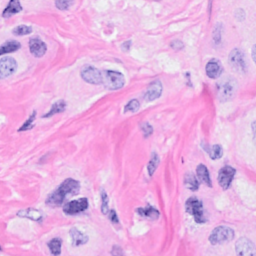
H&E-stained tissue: Breast